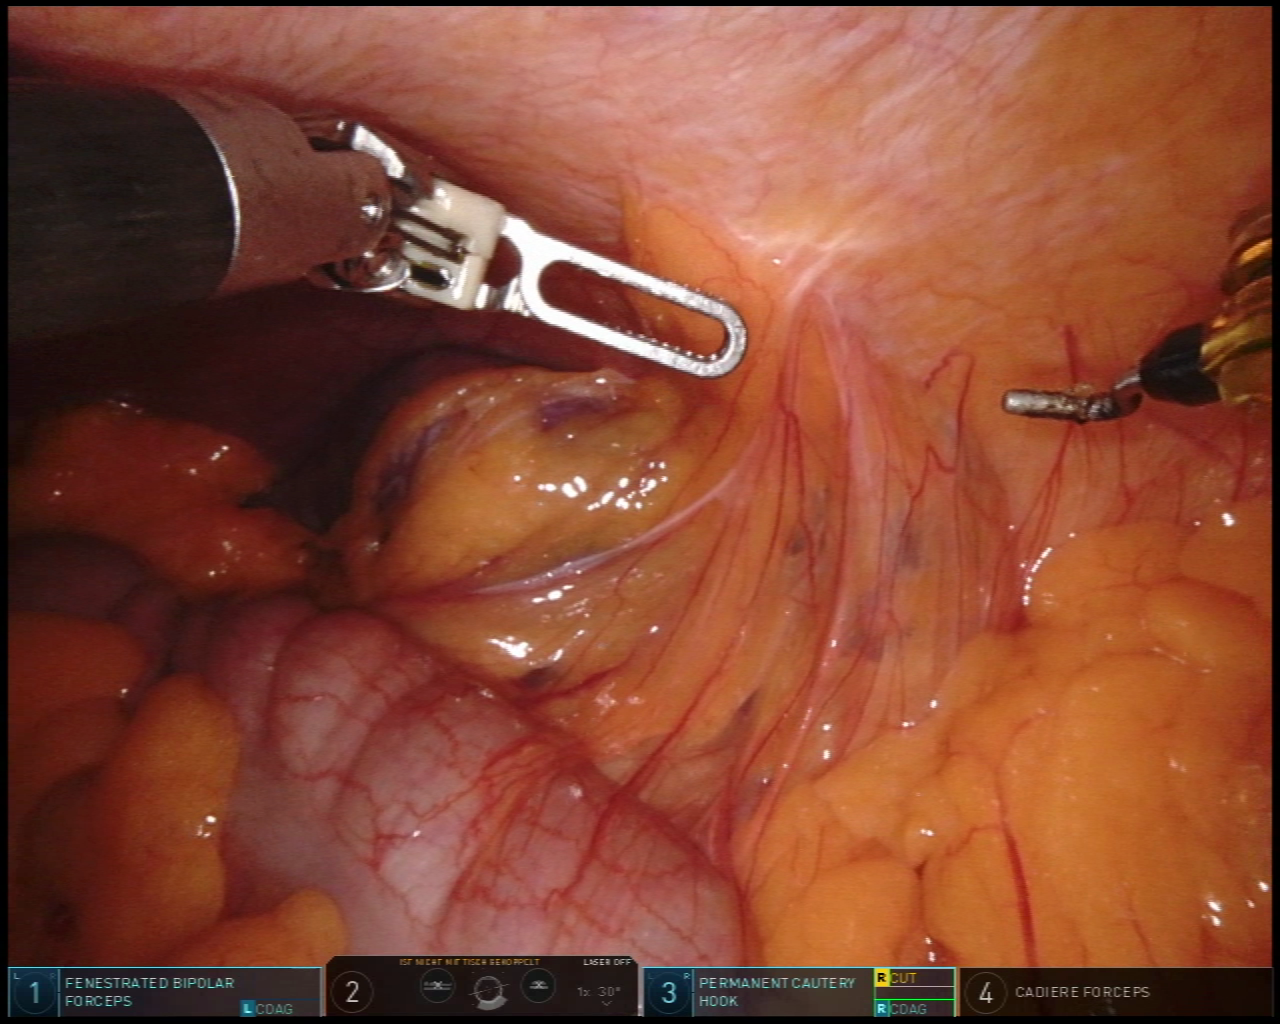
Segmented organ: colon
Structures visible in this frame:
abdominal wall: yes
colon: yes
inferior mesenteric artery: no
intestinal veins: no
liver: no
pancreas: no
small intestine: no
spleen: yes
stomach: no
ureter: no
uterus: no
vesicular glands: no